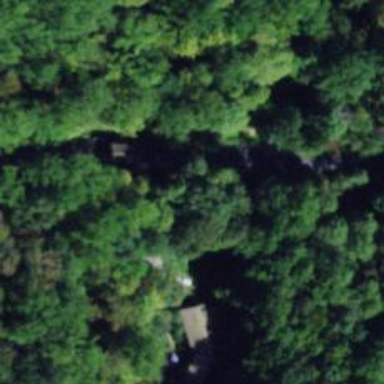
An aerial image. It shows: Covered bridge on residential road.